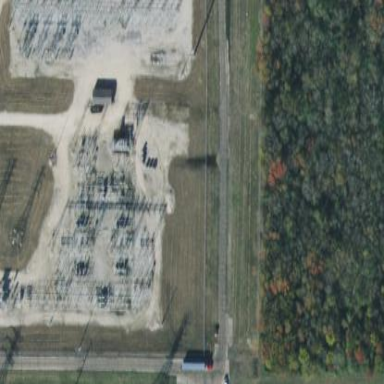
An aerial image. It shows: Switchgear for power distribution.